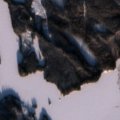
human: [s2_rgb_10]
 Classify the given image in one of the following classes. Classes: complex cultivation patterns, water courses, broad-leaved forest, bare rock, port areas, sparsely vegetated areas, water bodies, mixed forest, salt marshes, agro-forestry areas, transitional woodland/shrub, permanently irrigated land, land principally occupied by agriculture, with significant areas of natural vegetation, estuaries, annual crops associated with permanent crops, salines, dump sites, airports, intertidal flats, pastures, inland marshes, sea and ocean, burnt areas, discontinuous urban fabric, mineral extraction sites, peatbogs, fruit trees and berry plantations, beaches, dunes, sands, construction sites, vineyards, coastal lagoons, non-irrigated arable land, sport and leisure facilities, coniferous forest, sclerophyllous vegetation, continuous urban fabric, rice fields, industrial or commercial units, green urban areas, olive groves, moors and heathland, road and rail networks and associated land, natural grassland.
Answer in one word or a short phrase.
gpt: broad-leaved forest, coniferous forest, mixed forest, transitional woodland/shrub, water bodies